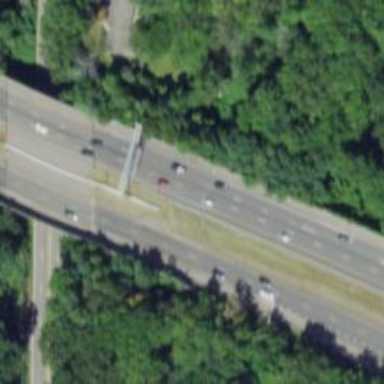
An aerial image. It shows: Bridge on urban freeway/expressway motorway.